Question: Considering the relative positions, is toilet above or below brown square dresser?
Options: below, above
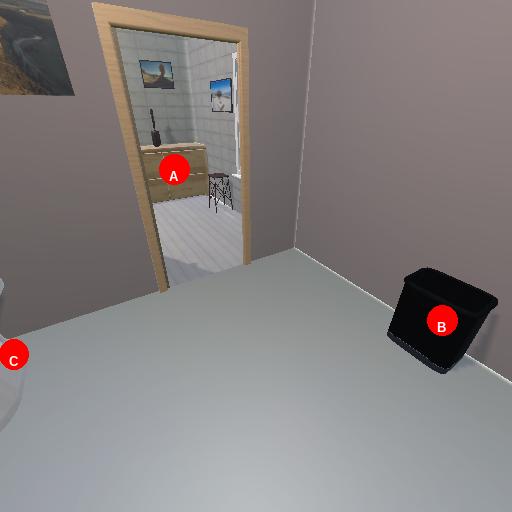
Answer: below